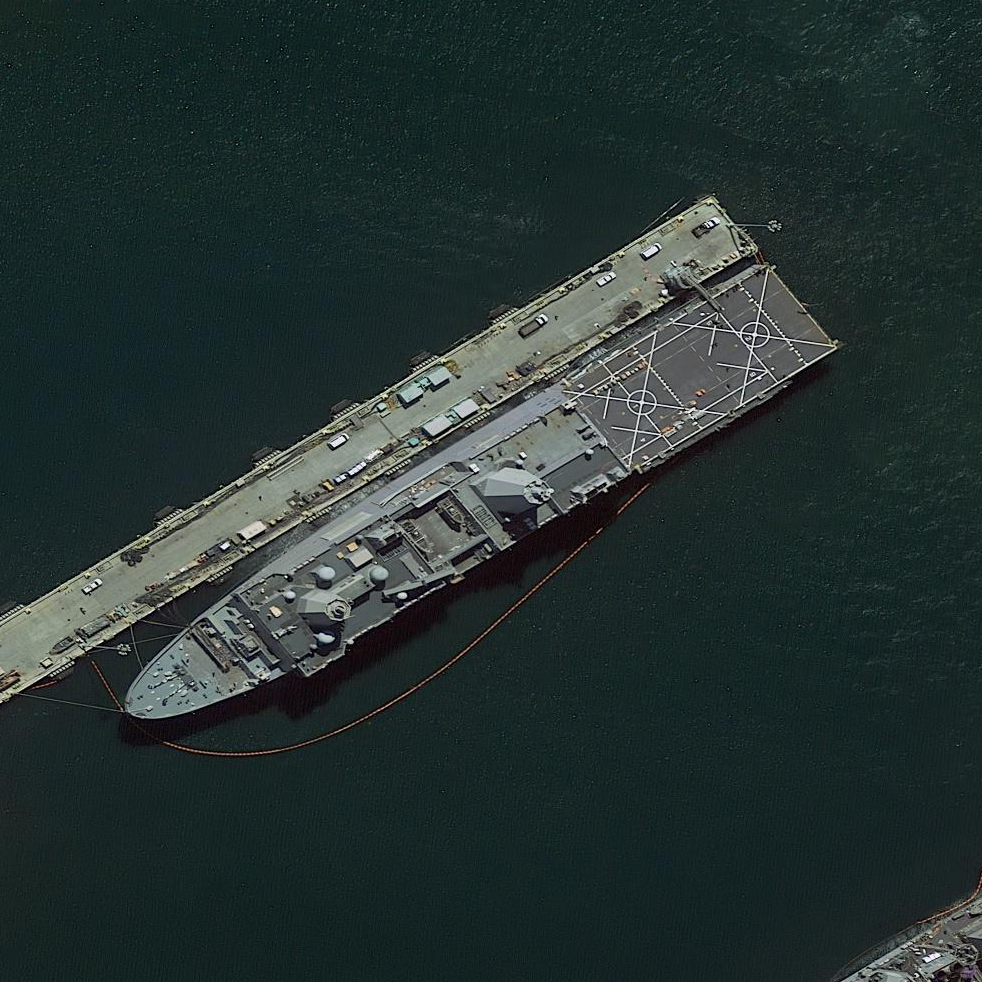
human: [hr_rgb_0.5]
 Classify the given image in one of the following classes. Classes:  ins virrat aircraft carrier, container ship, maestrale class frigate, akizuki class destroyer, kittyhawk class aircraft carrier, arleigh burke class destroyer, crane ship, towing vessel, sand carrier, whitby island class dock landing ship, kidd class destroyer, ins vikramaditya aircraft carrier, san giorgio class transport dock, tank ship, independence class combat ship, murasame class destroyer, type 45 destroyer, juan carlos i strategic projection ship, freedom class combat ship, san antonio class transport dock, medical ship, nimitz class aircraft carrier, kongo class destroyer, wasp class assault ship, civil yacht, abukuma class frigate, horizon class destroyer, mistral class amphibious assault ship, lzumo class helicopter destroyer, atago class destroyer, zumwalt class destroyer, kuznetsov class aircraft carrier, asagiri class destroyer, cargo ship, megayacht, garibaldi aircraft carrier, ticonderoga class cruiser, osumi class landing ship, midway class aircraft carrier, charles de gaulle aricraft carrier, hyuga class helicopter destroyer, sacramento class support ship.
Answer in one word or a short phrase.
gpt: San Antonio class transport dock